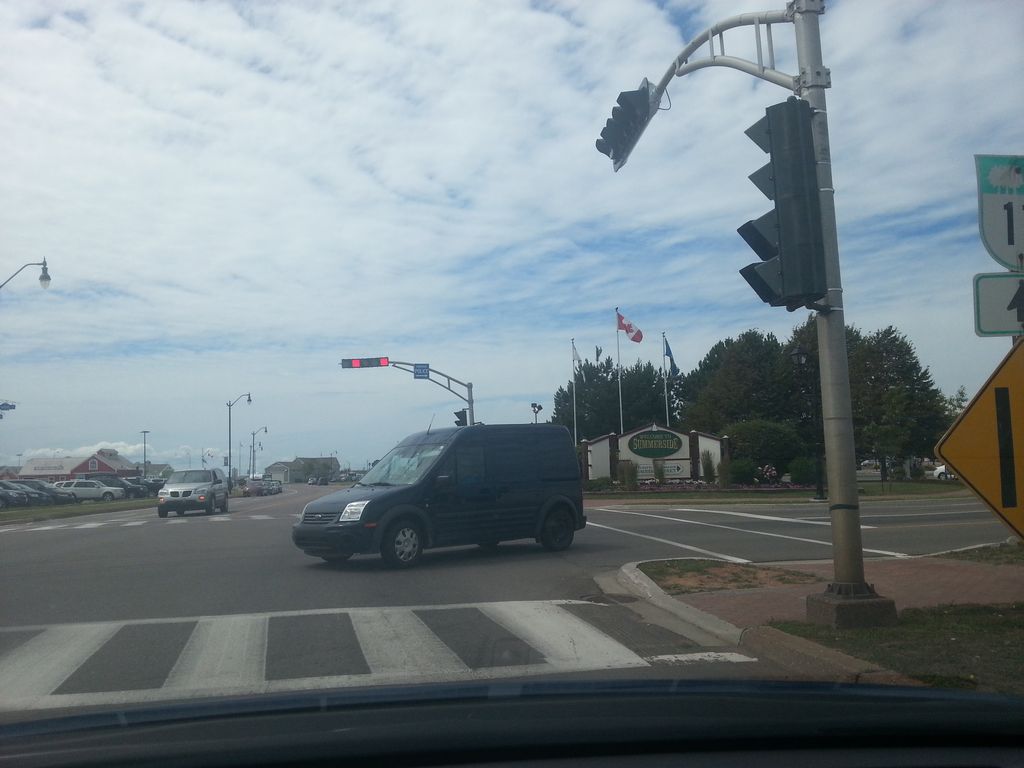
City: charlottetown